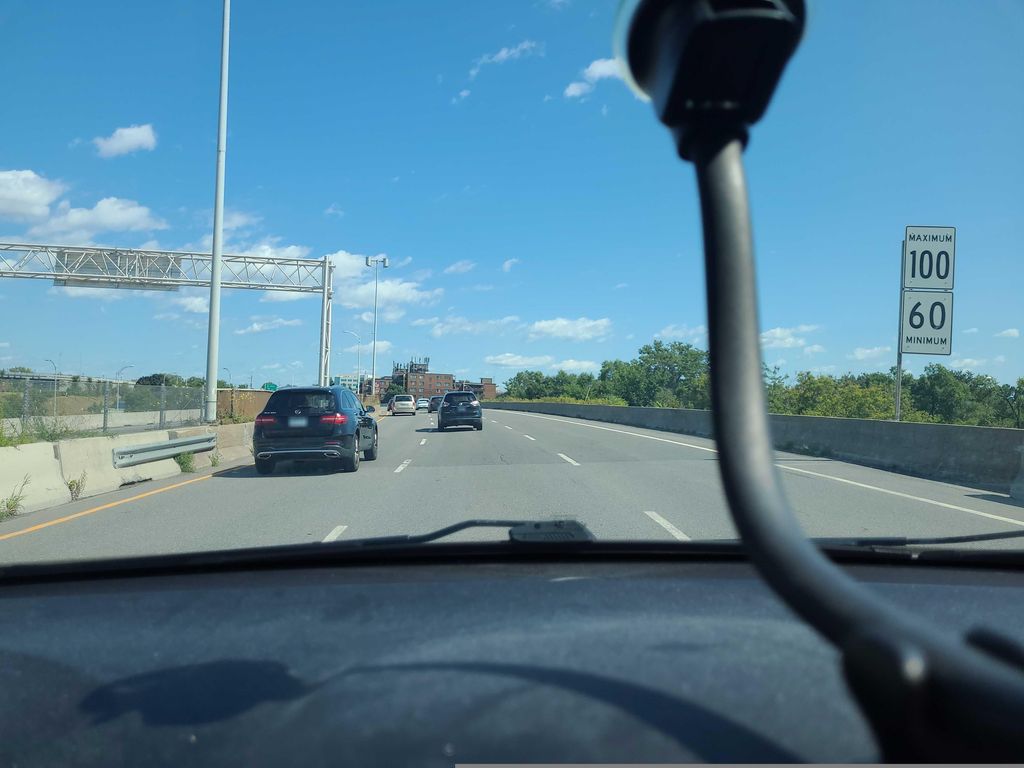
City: montreal